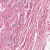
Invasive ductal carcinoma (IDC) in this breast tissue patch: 0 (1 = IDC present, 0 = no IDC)